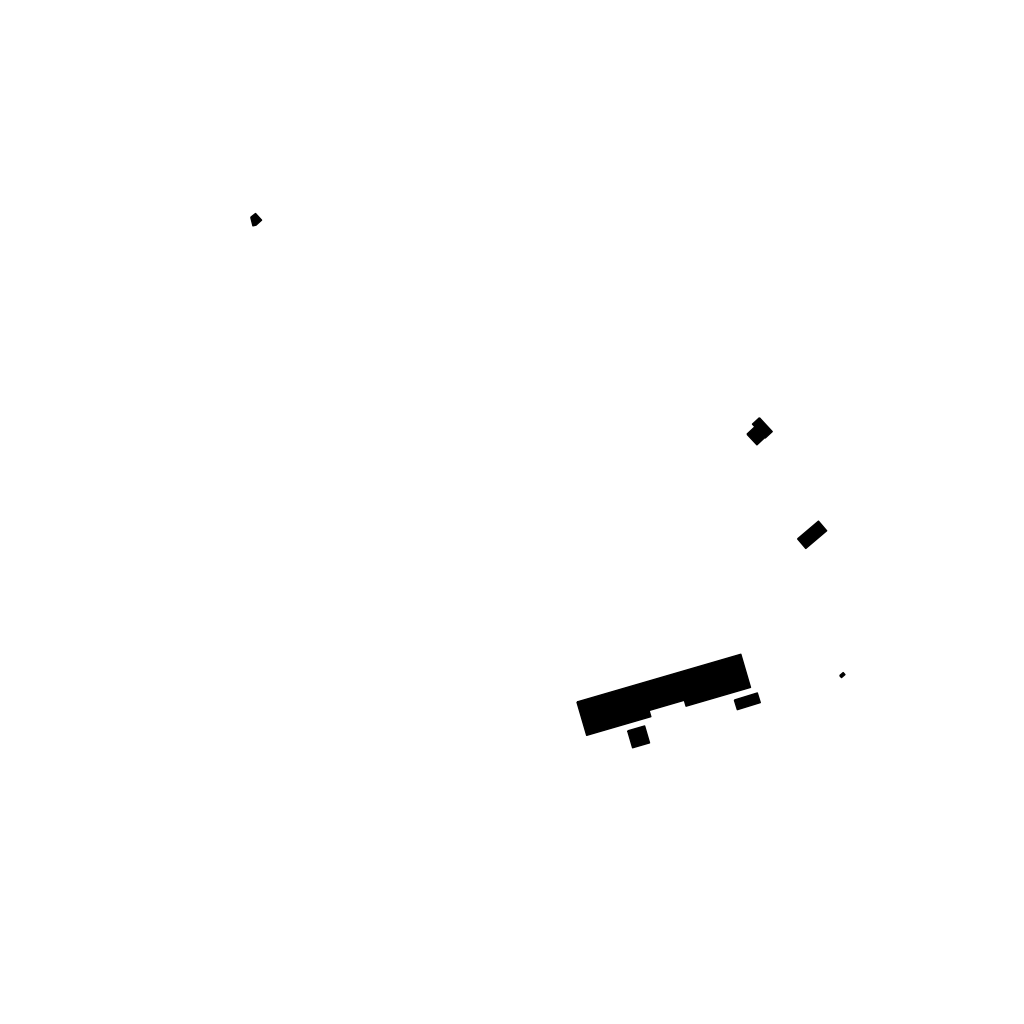
Tags: overhead vector_map, business, industrial, recreation, special, individual_rise, low_rise, density_1, Building, 1.0 km²